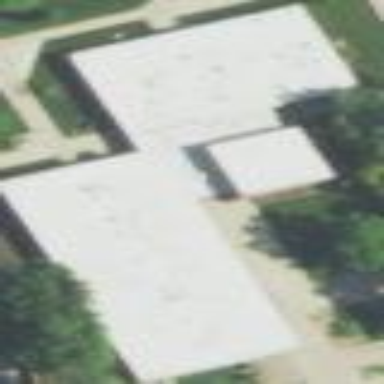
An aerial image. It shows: College building.